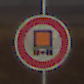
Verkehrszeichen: VerbotKennzeichnungspflichtigeKraftfahrzeugeGefaehrlicheGueter
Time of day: MorningAfternoon
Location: Outdoor (Nature)
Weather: Clear
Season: NotSpecified
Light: Natural